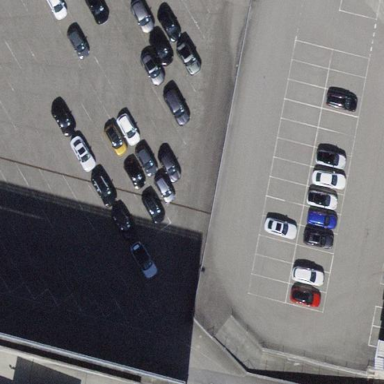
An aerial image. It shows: Road serving as parking aisle.